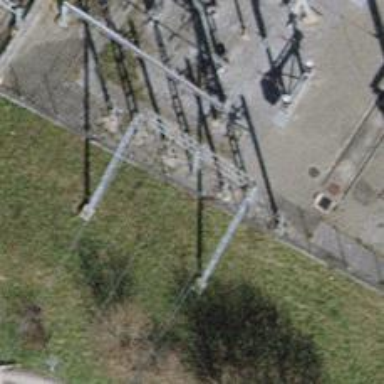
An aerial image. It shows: Minor power line.